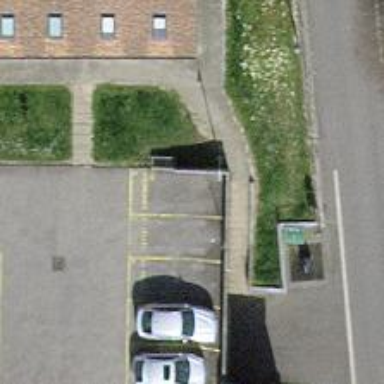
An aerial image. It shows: Road with steps.